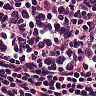
Metastatic tissue present: no